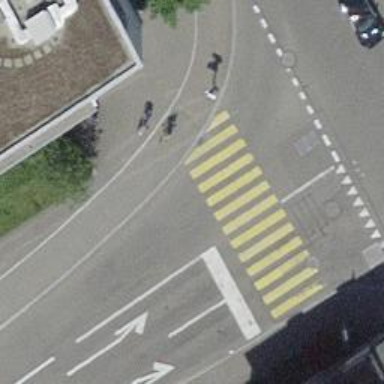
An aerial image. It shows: Road crossing with traffic signals.